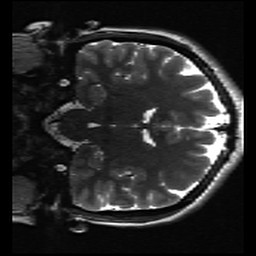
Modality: inplaneT2
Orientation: coronal